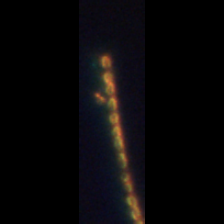
Taxon: Skeletonema
Group: Diatoms